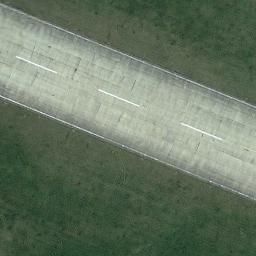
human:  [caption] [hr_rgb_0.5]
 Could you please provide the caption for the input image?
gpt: The runway goes through the lawn and several center line markings are on the runway .

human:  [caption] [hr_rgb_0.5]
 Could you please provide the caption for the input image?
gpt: The runway is on the grass .

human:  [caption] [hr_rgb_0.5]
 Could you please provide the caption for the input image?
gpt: There is a green lawn next to the runway, And there are white dashes on the runway .

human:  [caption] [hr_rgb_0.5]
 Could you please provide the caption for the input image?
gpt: The grass is beside the runway .

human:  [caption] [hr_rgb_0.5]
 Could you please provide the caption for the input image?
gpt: There are green meadows beside the runway .